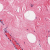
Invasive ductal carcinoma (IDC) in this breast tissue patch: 0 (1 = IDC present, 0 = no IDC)